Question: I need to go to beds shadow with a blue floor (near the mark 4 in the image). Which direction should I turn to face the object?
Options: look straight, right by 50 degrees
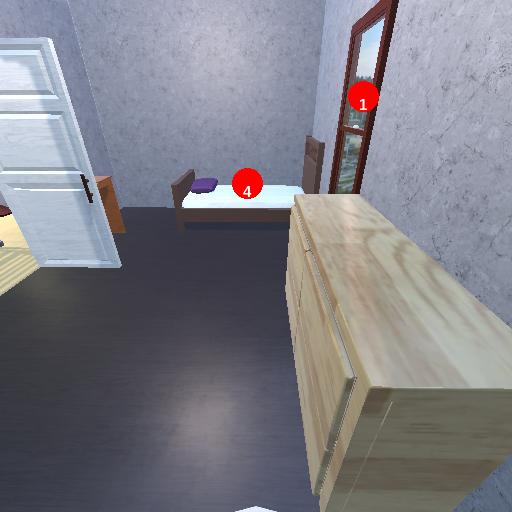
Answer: look straight